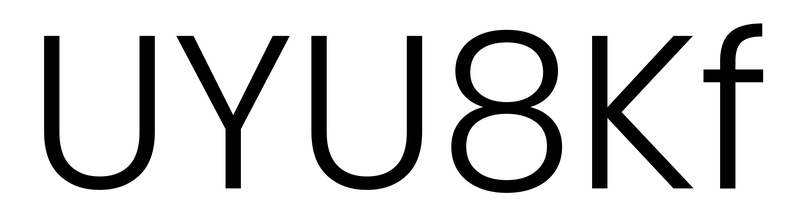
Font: Poppins-Light